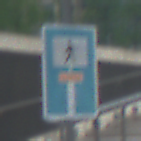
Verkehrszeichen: SackgasseFussgaengerDurchlaessig
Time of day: MorningAfternoon
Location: Outdoor (Urban)
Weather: PartlyCloudy
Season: NotSpecified
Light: Natural